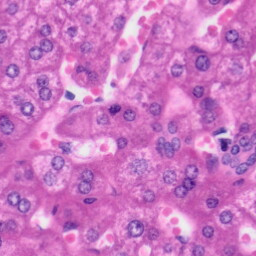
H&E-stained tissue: Liver